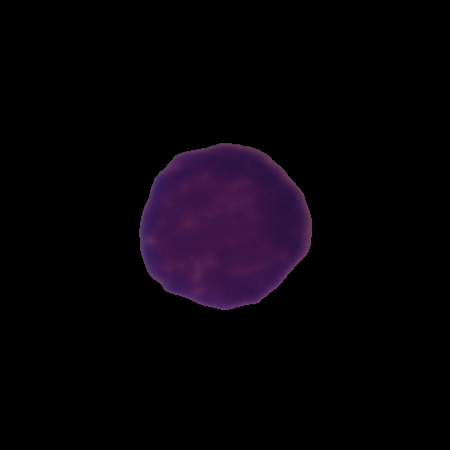
Label: healthy